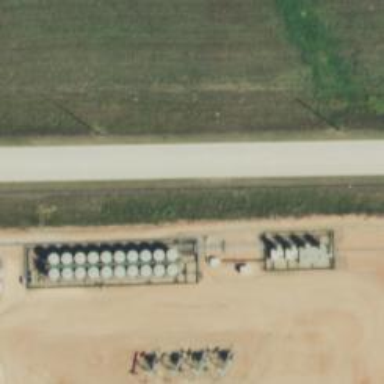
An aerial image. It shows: Storage tank that is man-made.